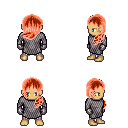
a pixel art fantasy rpg character, male body template, human, tanned skin, chain mail, white pants, red left-swept hairstyle, metal gloves, four views (front, back, left, right), 2x2 character sprite sheet, small pixel art, hard edges, no anti-aliasing